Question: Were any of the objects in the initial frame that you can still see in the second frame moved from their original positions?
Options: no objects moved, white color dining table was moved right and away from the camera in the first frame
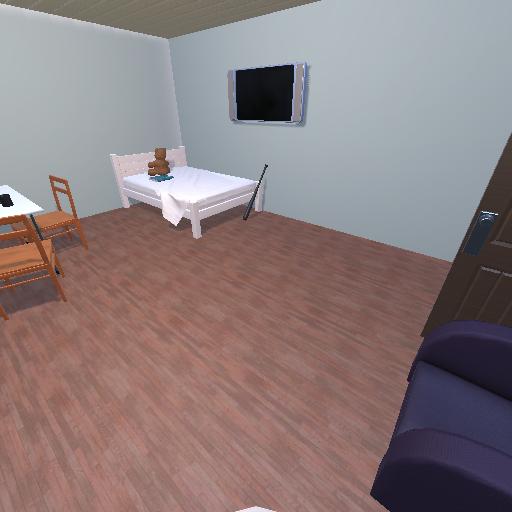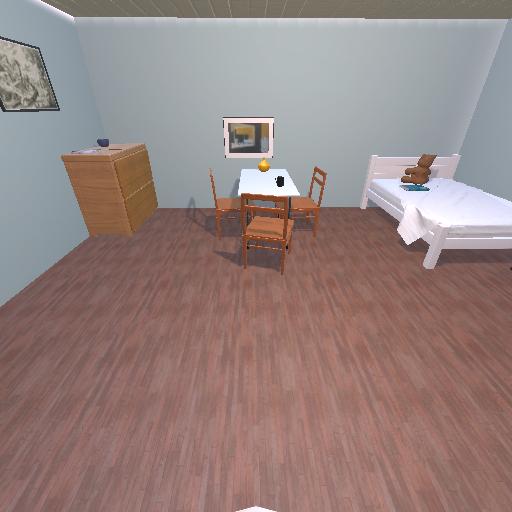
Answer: no objects moved